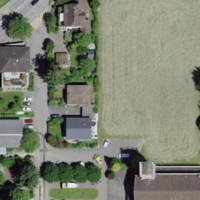
EUNIS habitat code: 54
Species observed at this site:
Grus grus